Interaction volume radius: 10 \u00c5
Interaction volume height: 10 \u00c5
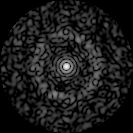
Disorder parameter: 0.8293